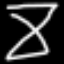
Label: hourglass